Question: I am new to writing R packages. I'm trying to learn how to make a vignette for my package. I have created a vignettes folder with a file "getting-started.Rmd"
'''
---
title: "WaterML Tutorial"
author: "Jiri Kadlec"
date: "'r Sys.Date()'"
output: rmarkdown::html_vignette
vignette: >
%\VignetteIndexEntry{Introduction to the WaterML R package}
%\VignetteEngine{knitr::rmarkdown}
%\VignetteEncoding{UTF-8}
---
## Quick Start
This simple example shows how to get started with the <my R package>.
'''
To build the vignette I use the command:
'''
devtools::build_vignettes()
'''
Then I run 'Rcmd.exe INSTALL my_package', and to view my vignette I run:
'''
browseVignettes("my_package")
'''
However I only see the vignettes in the html and source format:

As you see in the screenshot, there's no "pdf" option. How do I configure my .Rmd file to create my vignette in the pdf format?
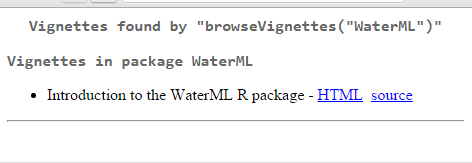
Answer: In your header, you are telling R to output only an html vignette in line:
'''
output: rmarkdown::html_vignette
'''
If you want pdf, try:
'''
output: pdf_document
'''
According to <URL>:
> Output: this tells rmarkdown which output formatter to use. There are many options that are useful for regular reports (including html, pdf, slideshows, ...) but rmarkdown::html_vignette has been specifically designed to work well inside packages. See ?rmarkdown::html_vignette for more details.
So you might have a few small problems using a raw pdf.
At this time, rmarkdown does not have a 'output: rmarkdown::pdf_vignette' option